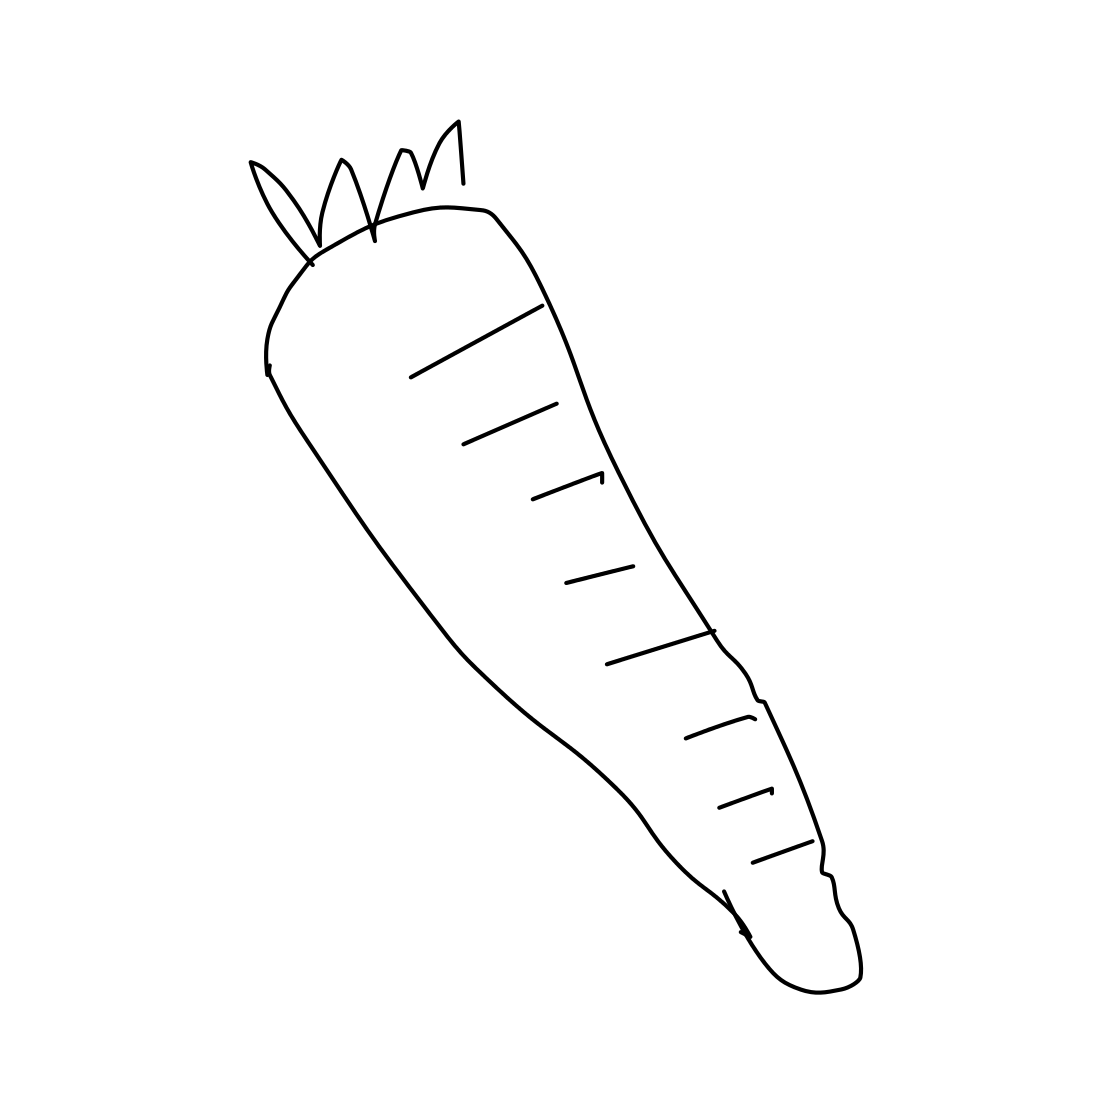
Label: carrot